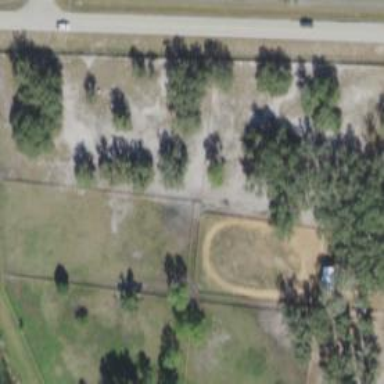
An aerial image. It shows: Equestrian pitch used for leisure and sports activities.